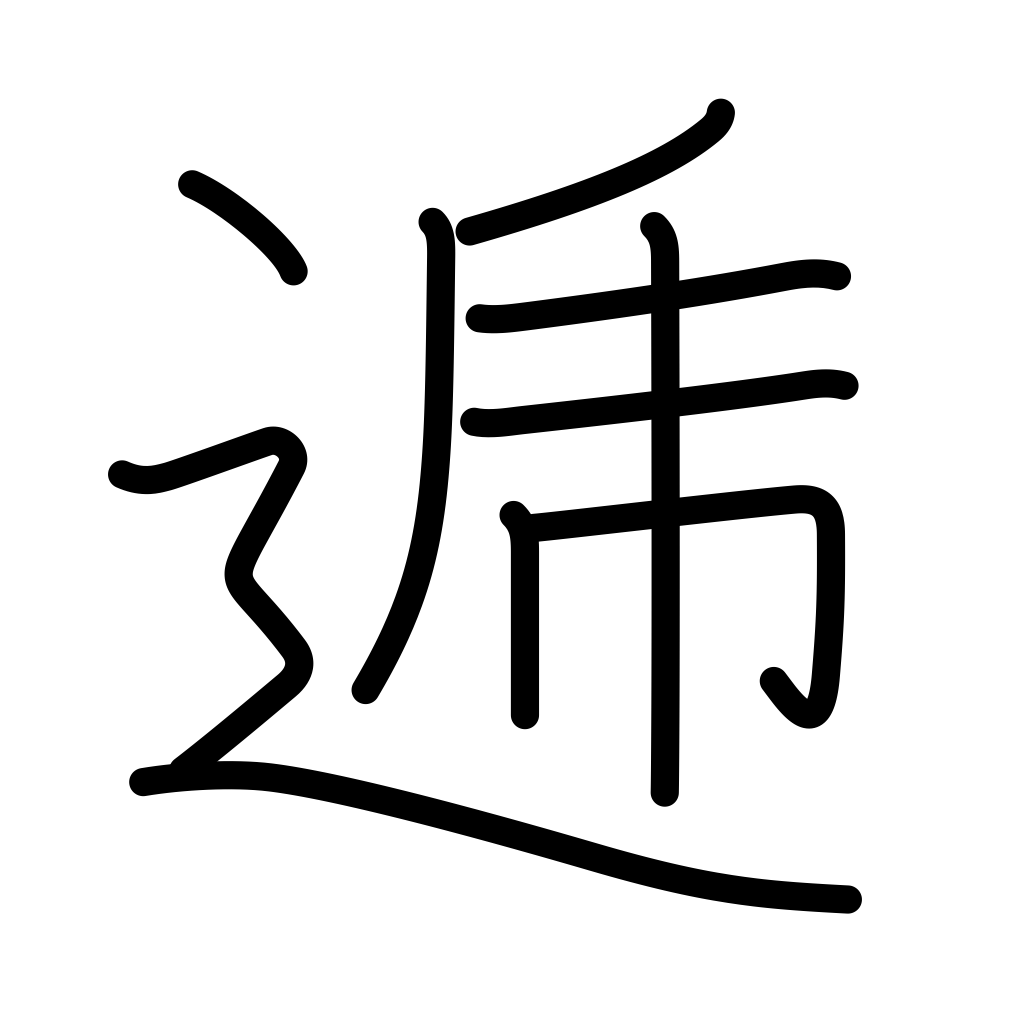
Meaning: relay, in turn, sending